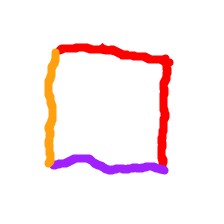
Shape: square